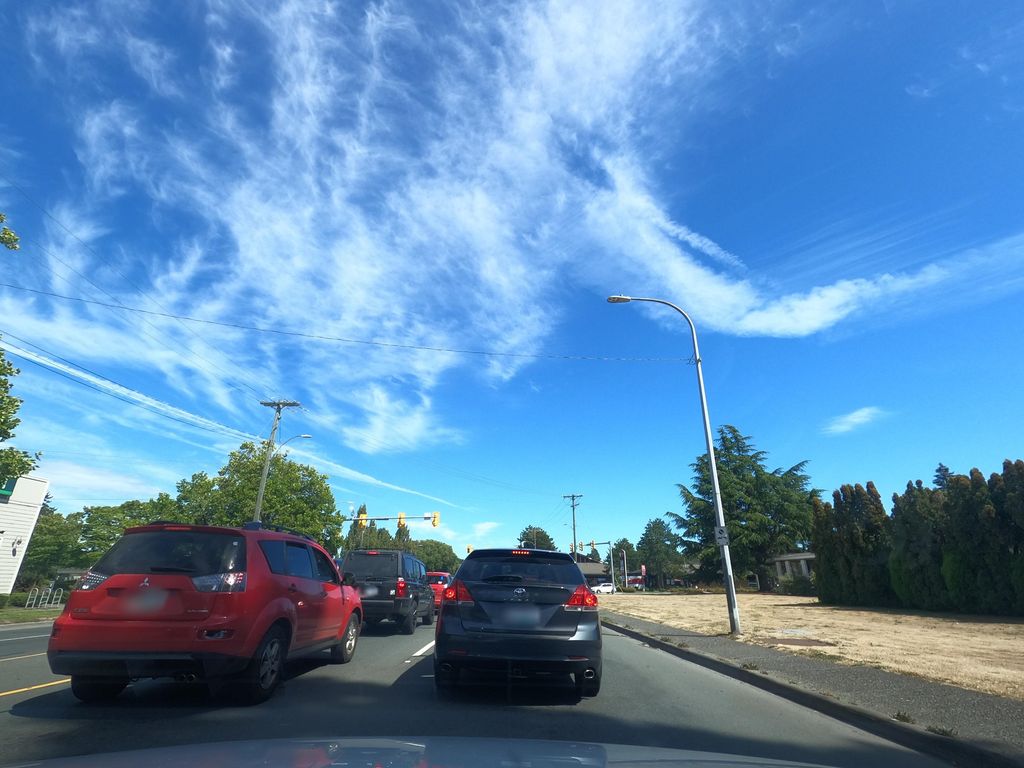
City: victoria